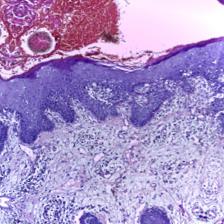
Diagnosis: OSCC